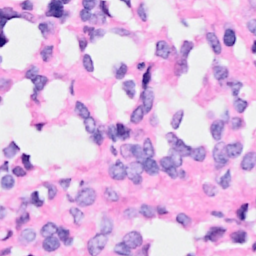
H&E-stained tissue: Breast